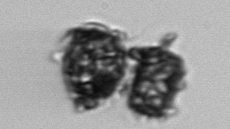
Label: Thalassiosira_TAG_external_detritus